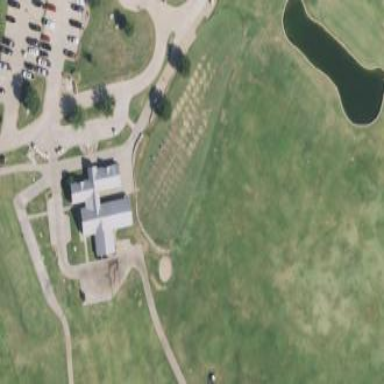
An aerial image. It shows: Grass area designated as golf tee.